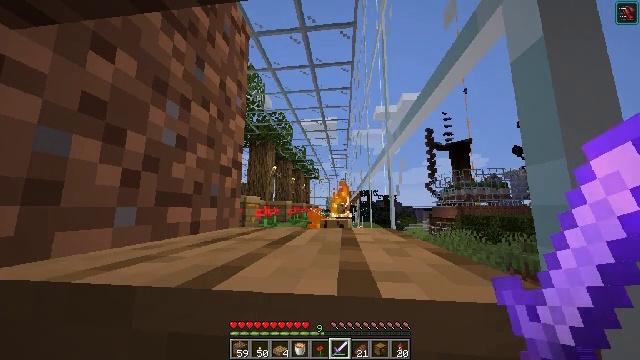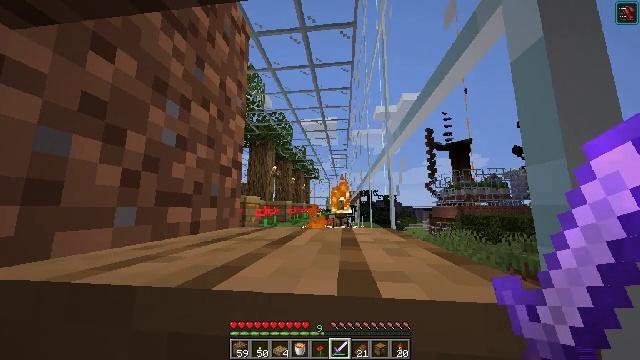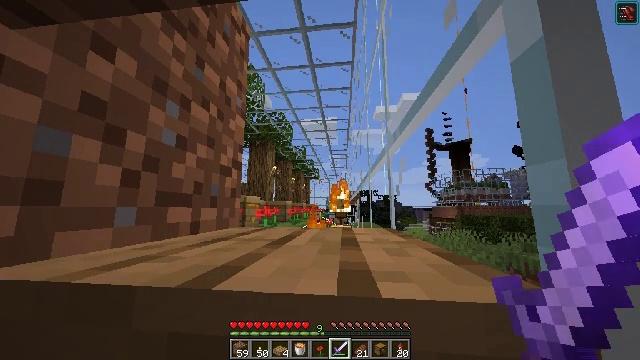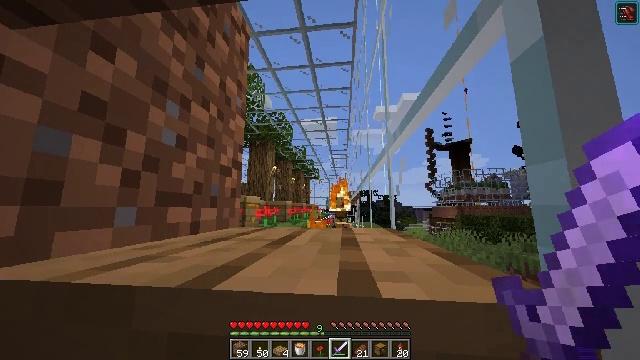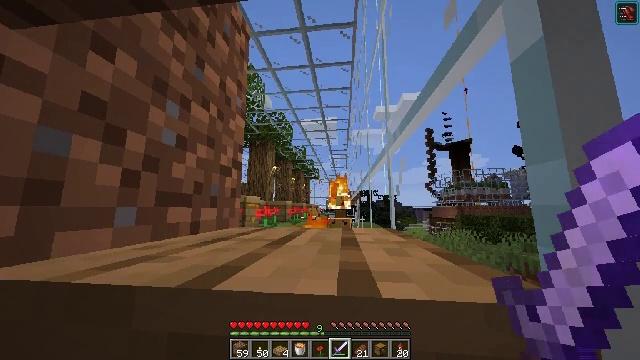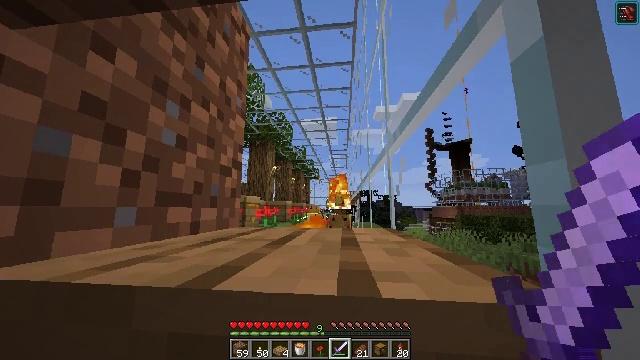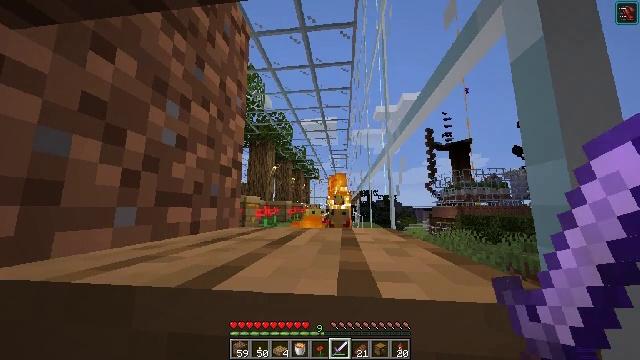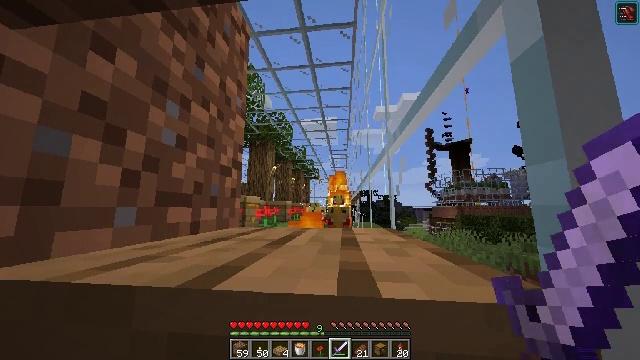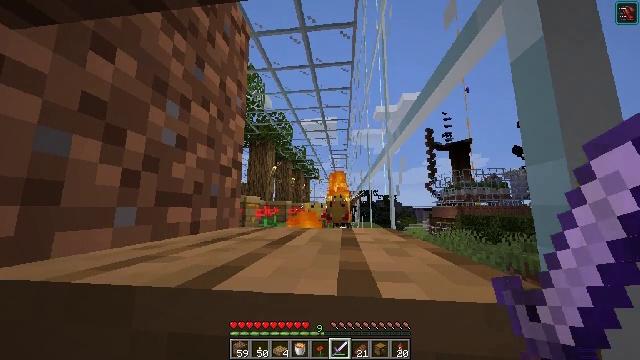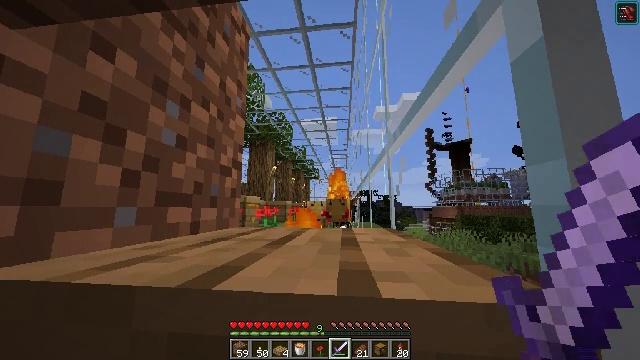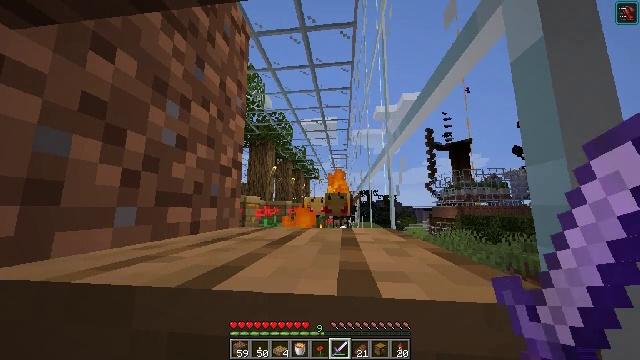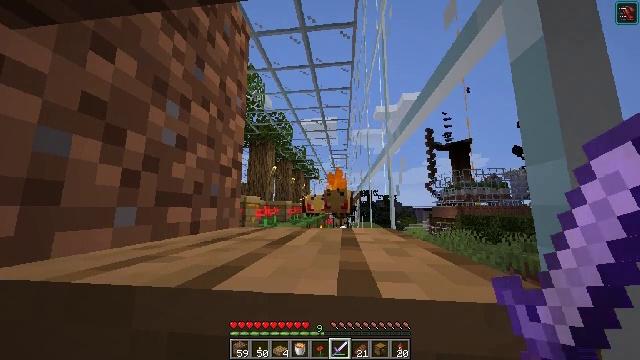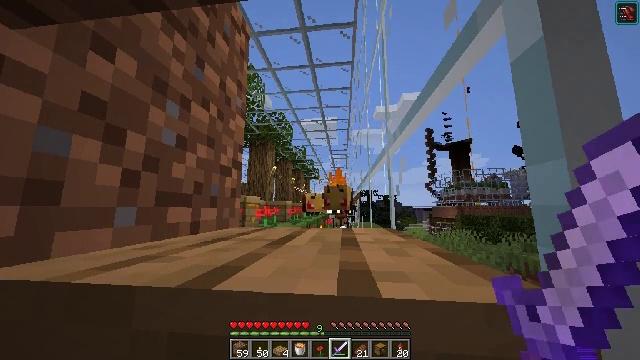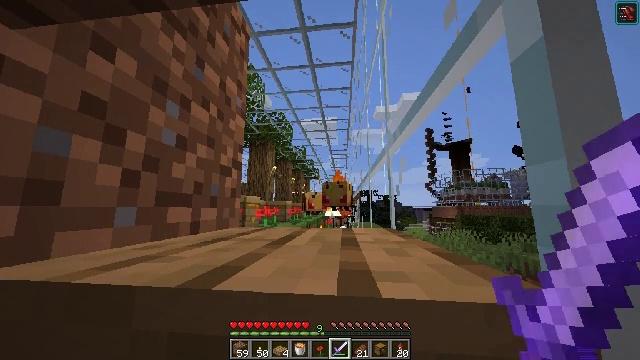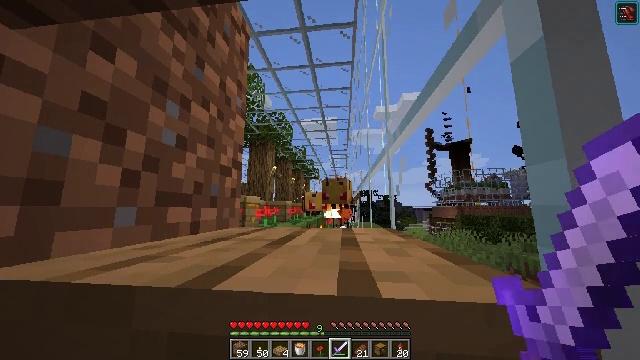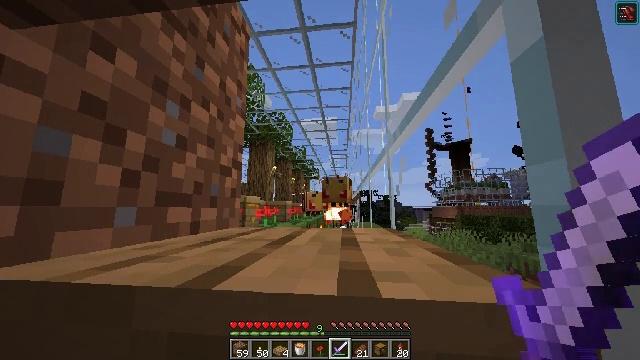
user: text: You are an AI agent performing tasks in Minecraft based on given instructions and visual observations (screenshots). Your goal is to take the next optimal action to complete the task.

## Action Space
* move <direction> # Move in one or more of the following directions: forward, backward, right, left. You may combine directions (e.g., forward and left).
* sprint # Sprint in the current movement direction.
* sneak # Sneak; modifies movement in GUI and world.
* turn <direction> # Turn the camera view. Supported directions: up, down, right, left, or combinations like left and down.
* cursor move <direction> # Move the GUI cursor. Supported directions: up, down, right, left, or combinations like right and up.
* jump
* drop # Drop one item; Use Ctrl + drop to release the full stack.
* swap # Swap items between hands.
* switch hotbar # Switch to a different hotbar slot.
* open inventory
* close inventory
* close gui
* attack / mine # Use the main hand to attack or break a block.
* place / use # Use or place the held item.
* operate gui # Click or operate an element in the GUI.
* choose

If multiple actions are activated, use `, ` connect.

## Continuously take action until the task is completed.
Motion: motion action
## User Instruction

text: Hunt insects.
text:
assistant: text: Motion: no_op
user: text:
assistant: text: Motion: no_op
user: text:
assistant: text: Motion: no_op
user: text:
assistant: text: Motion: no_op
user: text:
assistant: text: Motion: no_op
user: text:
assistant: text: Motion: no_op
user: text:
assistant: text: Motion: no_op
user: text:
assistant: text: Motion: no_op
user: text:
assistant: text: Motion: no_op
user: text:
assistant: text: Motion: no_op
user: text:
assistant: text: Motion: no_op
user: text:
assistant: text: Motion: no_op
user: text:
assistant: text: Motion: no_op
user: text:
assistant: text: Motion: no_op
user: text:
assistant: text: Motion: no_op
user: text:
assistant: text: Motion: no_op
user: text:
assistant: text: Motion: no_op
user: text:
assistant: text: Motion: no_op
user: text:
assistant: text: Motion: no_op
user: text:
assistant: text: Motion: no_op
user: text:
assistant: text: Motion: no_op
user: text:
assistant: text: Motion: attack / mine
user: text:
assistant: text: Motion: attack / mine
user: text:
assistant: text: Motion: no_op
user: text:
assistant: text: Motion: no_op
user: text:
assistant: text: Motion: no_op
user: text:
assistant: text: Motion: no_op
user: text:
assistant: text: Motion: no_op
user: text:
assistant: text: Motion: no_op
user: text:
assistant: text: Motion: no_op